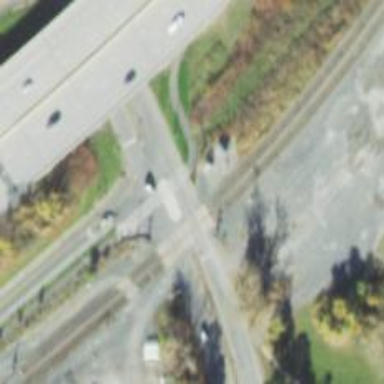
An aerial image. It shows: Asphalt cycleway with uncontrolled crossing. The crossing includes island.